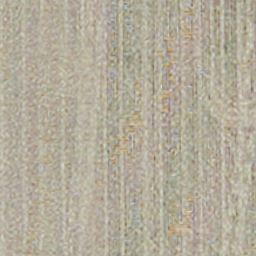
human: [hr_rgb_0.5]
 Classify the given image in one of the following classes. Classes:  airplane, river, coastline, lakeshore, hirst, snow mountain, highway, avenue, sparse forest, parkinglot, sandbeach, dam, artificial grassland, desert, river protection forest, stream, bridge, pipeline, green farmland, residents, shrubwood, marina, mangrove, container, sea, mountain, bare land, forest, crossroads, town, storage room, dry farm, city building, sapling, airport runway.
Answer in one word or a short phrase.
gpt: dry farm